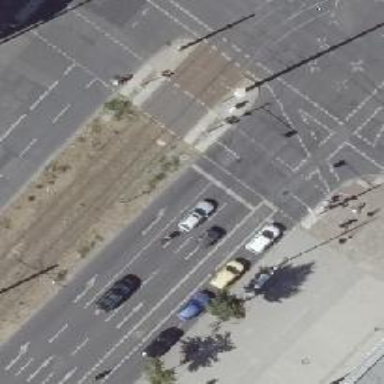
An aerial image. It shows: Traffic island located on footway.